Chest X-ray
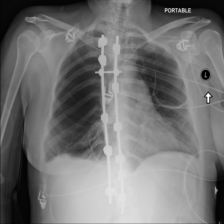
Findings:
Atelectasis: negative
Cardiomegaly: negative
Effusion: negative
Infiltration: negative
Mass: negative
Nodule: negative
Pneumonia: negative
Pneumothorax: negative
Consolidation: negative
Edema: negative
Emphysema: negative
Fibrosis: negative
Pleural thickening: negative
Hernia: negative